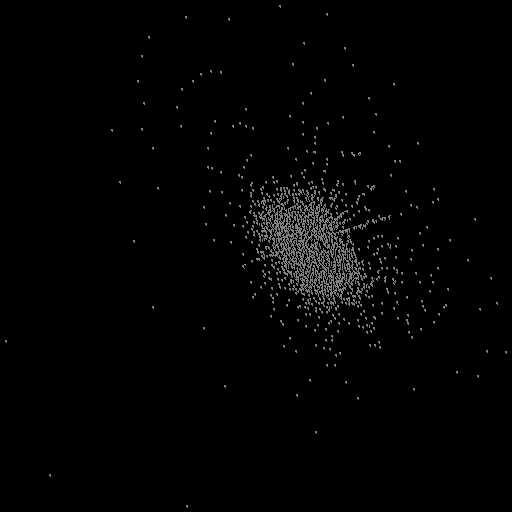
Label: supernova